八年级 · 度量几何学
如图, 在锐角 $\triangle A B C$ 中, $A B=8, S_{\triangle A B C}=16$,

$B D$ 平分 $\angle A B C, M 、 N$ 分别是 $B D 、 B C$ 上的动点, 则 $C M+M N$ 的最小值是

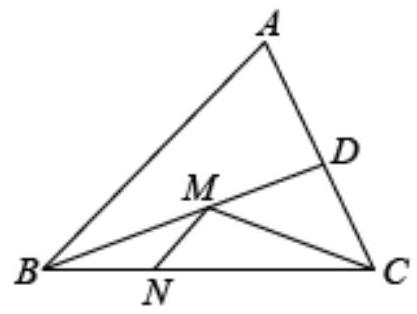
答案: 4